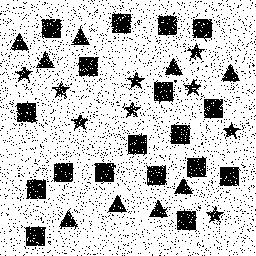
Squares: 18
Triangles: 9
Stars: 9
Total shapes: 36